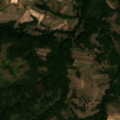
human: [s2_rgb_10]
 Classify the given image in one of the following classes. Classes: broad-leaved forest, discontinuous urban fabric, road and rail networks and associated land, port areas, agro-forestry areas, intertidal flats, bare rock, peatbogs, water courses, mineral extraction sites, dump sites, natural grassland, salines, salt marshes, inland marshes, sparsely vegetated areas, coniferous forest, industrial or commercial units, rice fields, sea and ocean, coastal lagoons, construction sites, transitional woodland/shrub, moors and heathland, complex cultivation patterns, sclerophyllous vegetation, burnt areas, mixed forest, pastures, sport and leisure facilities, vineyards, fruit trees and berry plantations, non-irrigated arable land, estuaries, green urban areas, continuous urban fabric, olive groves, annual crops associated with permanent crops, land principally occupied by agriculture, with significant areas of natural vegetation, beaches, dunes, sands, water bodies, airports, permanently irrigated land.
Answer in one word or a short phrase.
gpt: complex cultivation patterns, land principally occupied by agriculture, with significant areas of natural vegetation, broad-leaved forest, transitional woodland/shrub